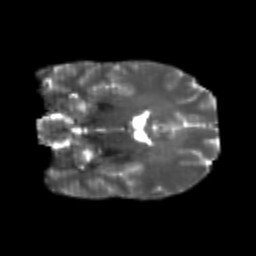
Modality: T2w
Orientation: coronal
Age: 20
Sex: male
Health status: healthy
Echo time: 0.074 s